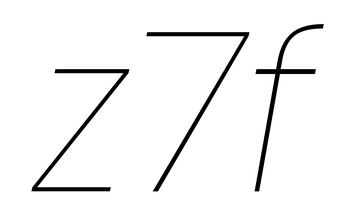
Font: Poppins-ThinItalic